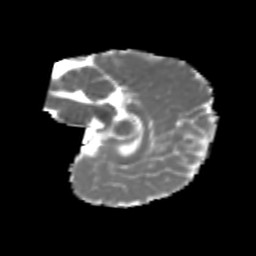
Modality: MD
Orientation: sagittal
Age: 7
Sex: male
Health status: healthy